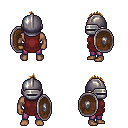
a pixel art fantasy rpg character, male body template, human, dark skin, maroon tunic, magenta pants, brown mohawk hairstyle, metal helm, shield, four views (front, back, left, right), 2x2 character sprite sheet, small pixel art, hard edges, no anti-aliasing